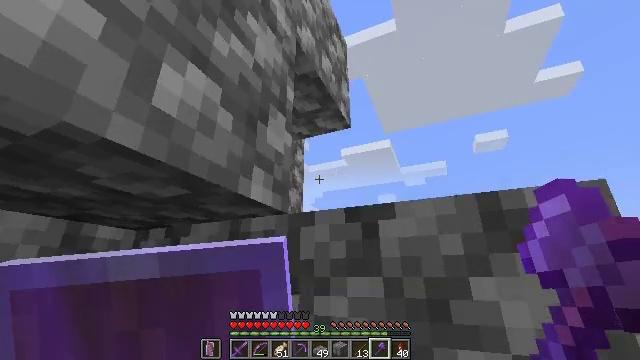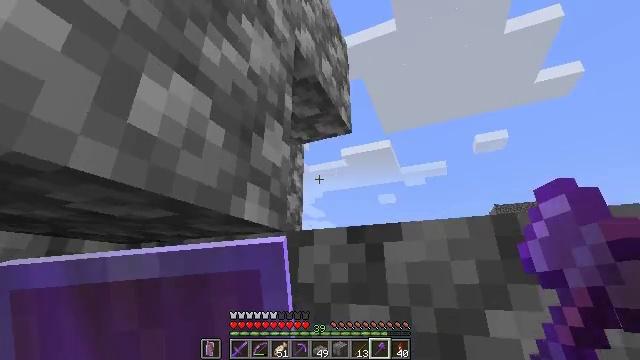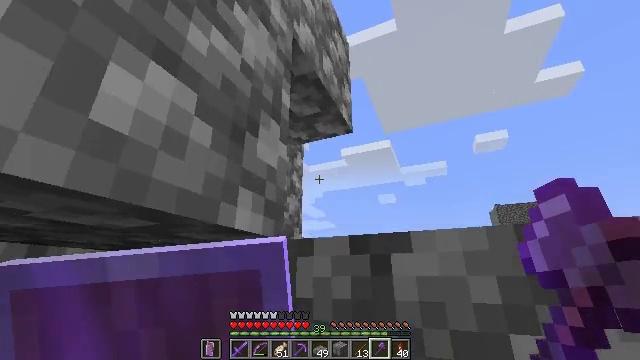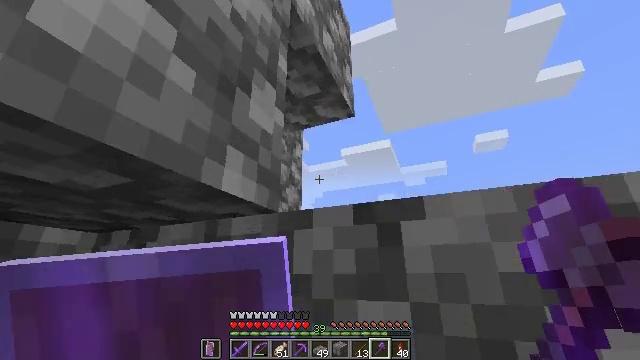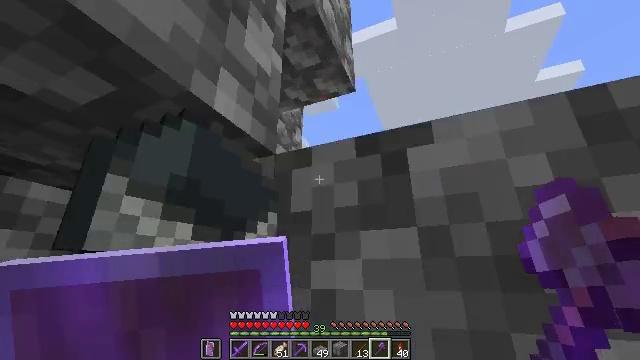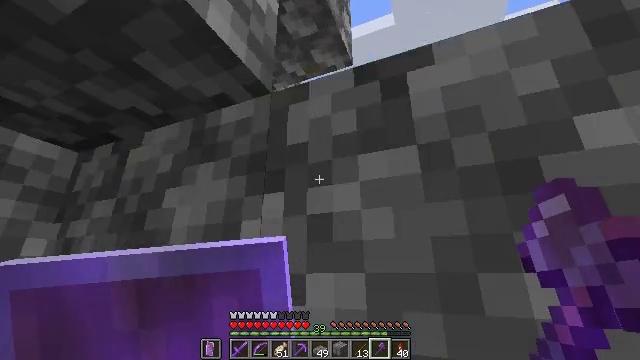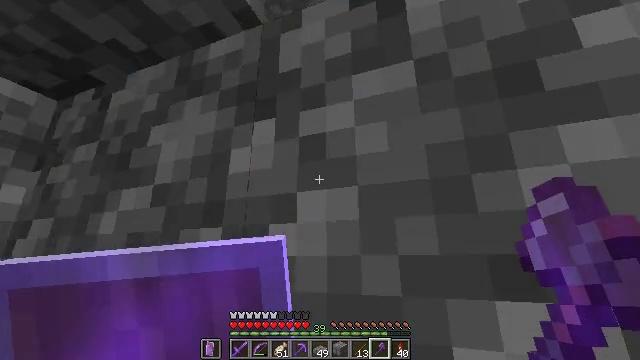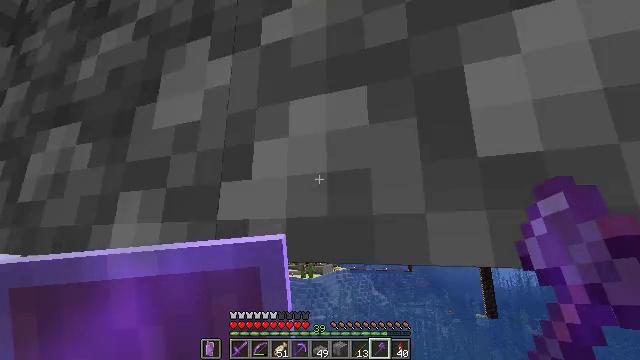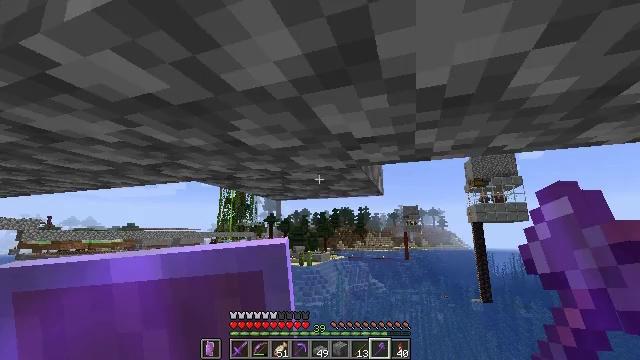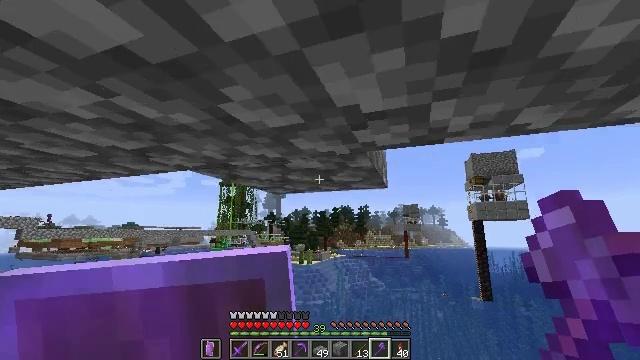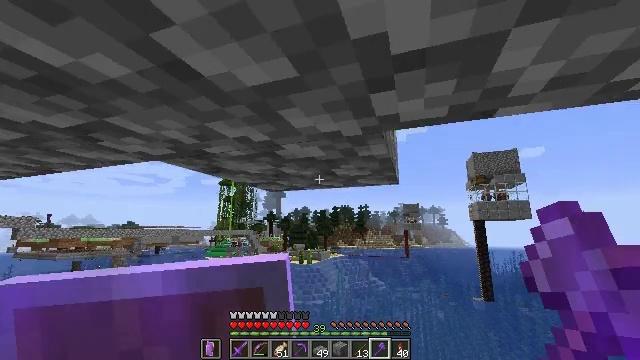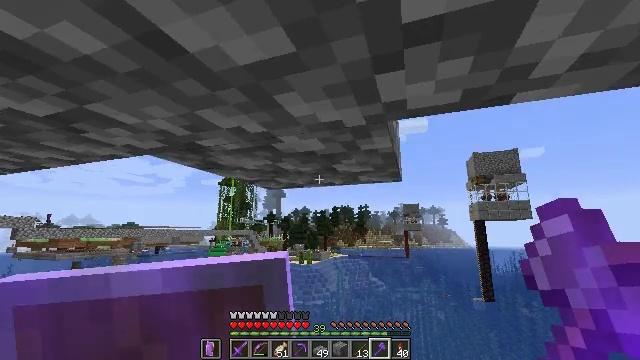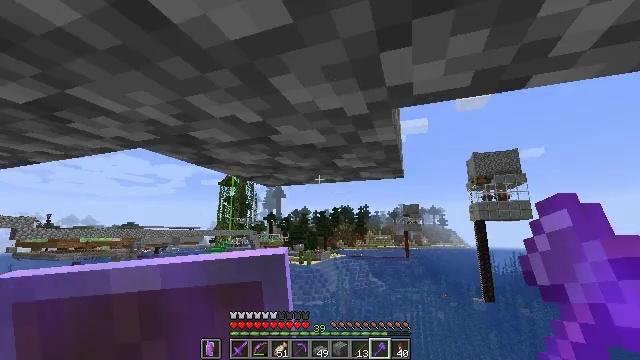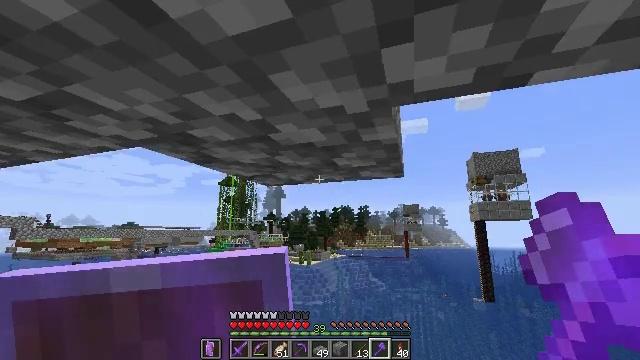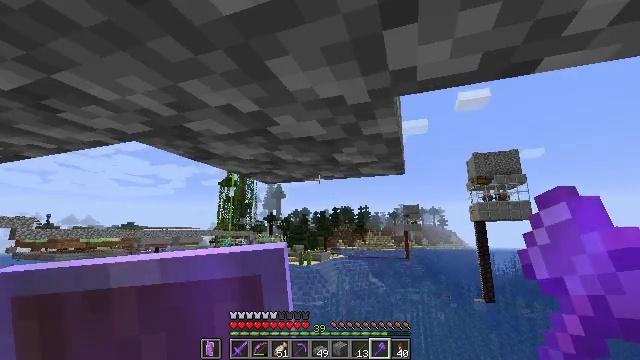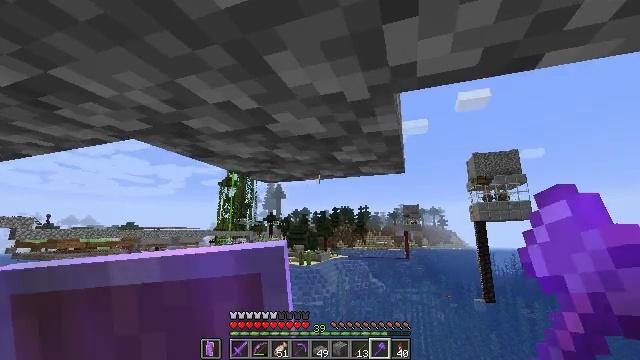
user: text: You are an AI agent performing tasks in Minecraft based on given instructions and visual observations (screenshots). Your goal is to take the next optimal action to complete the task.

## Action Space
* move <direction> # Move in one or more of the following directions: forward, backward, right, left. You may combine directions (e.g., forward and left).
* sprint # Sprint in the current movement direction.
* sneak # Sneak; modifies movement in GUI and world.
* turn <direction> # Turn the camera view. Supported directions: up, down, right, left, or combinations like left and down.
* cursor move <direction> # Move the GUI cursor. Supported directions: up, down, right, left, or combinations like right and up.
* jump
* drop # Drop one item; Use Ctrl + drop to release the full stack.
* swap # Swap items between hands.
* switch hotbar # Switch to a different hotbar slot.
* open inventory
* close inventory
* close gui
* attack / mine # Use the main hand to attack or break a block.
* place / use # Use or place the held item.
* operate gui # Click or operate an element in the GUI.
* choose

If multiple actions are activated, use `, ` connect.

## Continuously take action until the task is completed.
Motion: motion action
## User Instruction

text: Obtain the brick by smelting clay.
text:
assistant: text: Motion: move forward, jump
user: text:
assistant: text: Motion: move forward, jump
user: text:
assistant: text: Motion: move forward, jump
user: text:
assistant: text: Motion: move forward, jump
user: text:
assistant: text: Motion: move forward, jump
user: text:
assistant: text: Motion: move forward, turn right and down, jump
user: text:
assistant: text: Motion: move forward, turn right and down, jump
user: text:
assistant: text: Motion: move forward, turn down, jump
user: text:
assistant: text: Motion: move forward
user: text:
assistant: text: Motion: no_op
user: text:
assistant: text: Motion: no_op
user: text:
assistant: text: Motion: no_op
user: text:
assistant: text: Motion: no_op
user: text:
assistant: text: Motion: no_op
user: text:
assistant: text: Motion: no_op
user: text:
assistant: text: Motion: open inventory
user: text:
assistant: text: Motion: open inventory
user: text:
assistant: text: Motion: open inventory
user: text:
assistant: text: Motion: open inventory
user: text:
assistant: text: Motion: no_op
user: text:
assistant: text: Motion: turn right
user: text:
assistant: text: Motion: turn right
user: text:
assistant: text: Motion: turn right
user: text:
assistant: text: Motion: no_op
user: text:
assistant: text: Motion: no_op
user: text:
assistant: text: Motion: no_op
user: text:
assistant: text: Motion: no_op
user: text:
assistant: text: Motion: no_op
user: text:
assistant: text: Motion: no_op
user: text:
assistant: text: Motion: no_op